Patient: sex M, age 53
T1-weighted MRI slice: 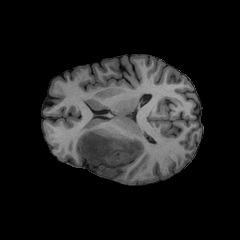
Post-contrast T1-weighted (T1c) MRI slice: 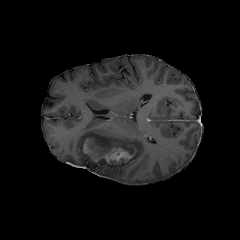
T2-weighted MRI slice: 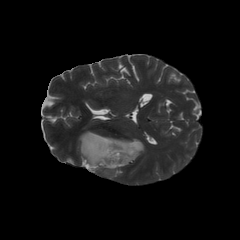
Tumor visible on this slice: yes
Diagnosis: Astrocytoma, IDH-mutant
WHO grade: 4